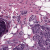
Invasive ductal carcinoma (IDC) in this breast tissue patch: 0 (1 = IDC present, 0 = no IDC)